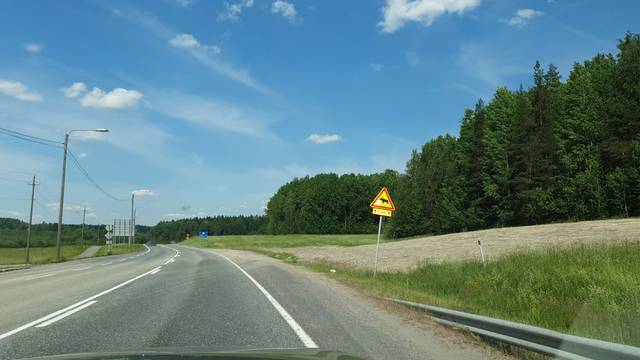
Region: Finland
Coordinates: 60.278, 24.802